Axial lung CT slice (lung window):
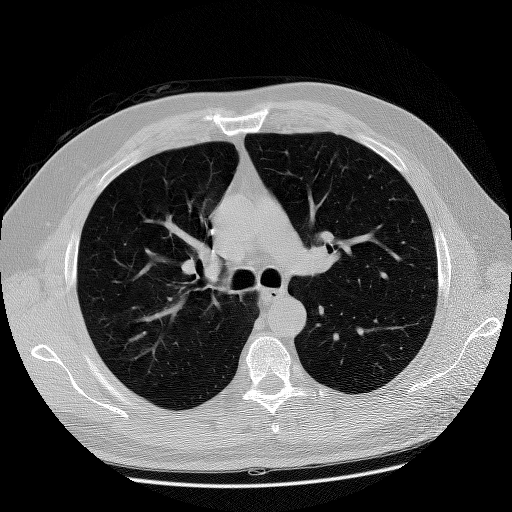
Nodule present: no